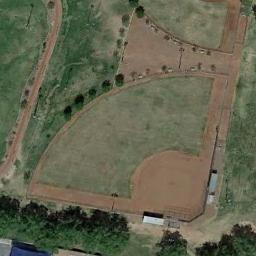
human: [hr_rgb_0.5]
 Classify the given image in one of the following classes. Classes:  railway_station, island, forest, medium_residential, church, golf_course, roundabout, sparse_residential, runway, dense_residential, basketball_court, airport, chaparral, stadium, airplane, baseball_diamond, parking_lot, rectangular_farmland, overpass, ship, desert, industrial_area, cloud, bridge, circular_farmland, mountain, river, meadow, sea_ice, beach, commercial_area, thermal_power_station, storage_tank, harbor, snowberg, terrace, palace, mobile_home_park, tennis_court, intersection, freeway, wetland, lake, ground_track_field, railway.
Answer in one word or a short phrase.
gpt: baseball_diamond